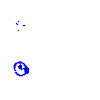
Particle: proton